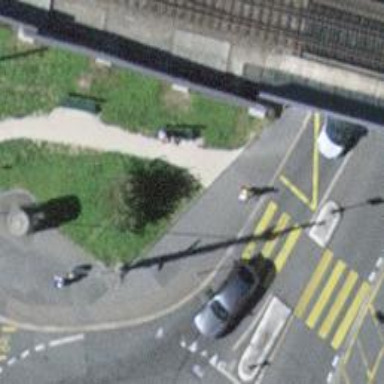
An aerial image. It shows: Kerb barrier.